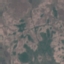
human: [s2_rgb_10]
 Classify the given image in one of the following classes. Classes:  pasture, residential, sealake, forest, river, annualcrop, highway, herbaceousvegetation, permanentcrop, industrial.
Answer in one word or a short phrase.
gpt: HerbaceousVegetation